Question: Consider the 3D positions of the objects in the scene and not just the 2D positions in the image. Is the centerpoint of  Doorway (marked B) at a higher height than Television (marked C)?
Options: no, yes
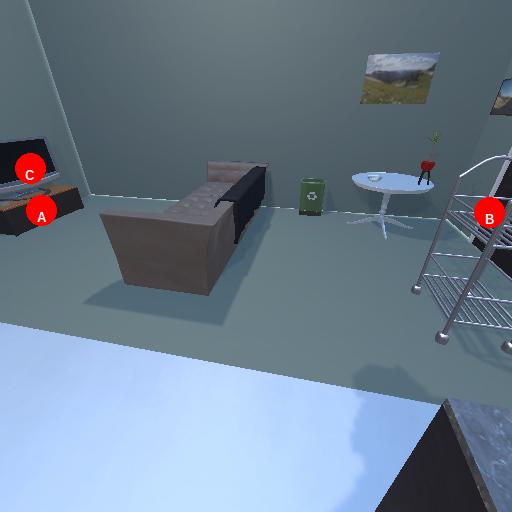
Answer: no